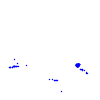
Particle: pion